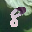
Label: 8